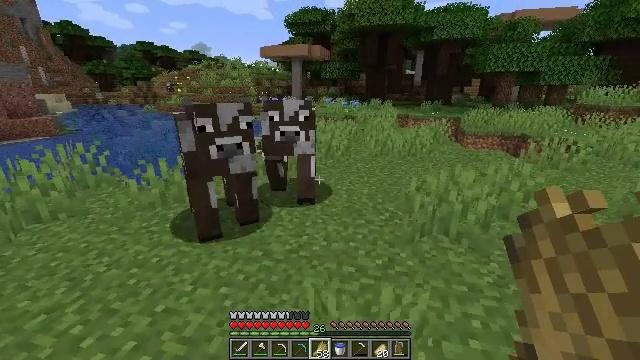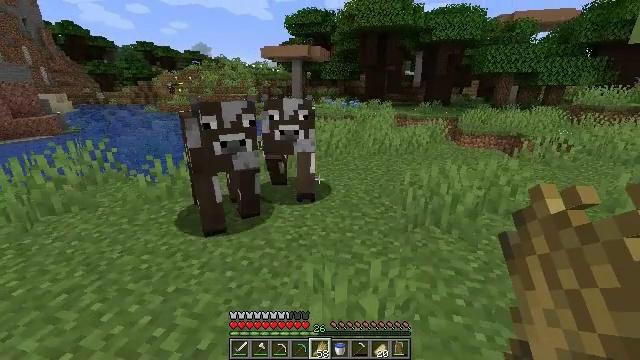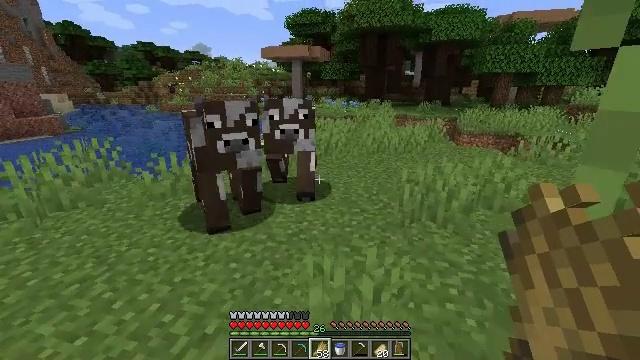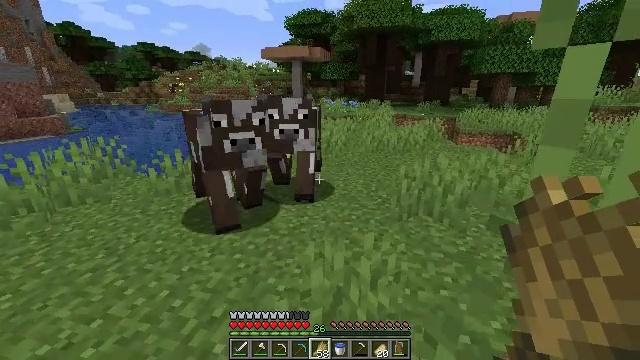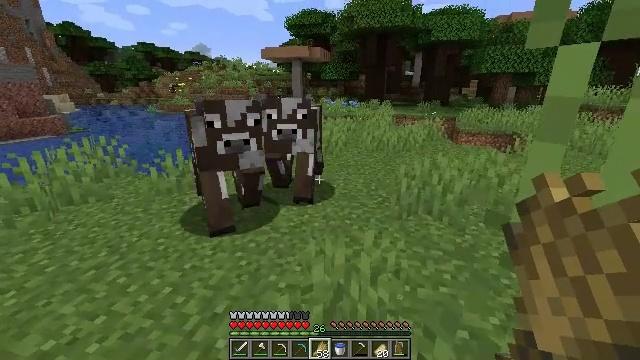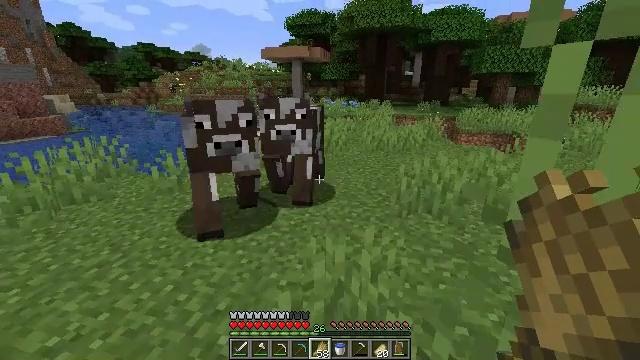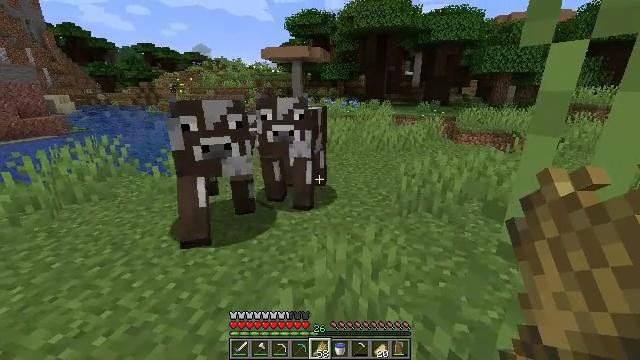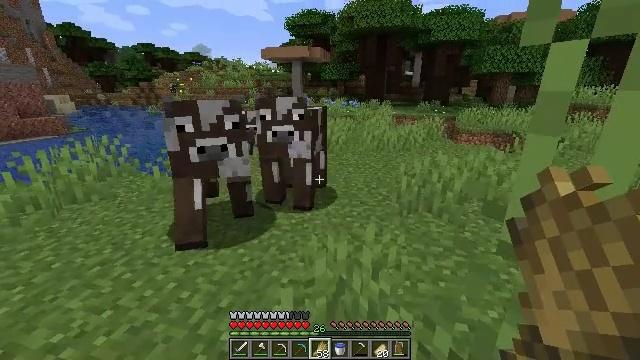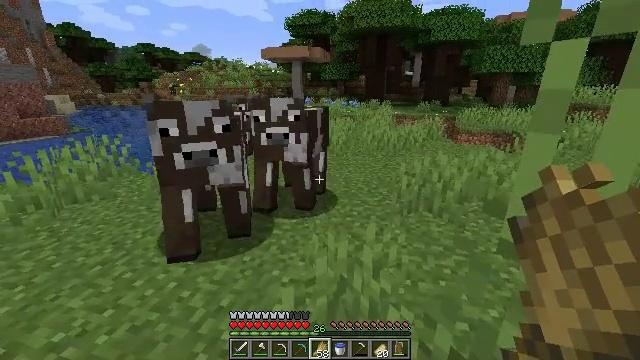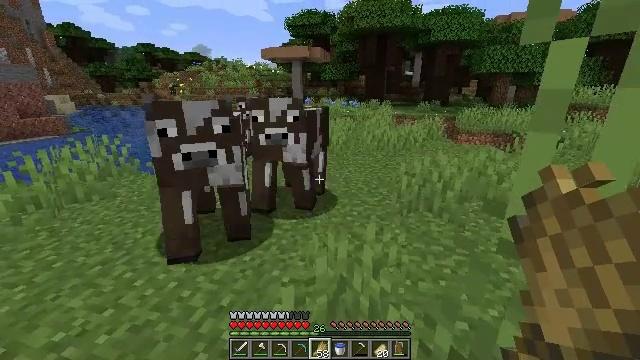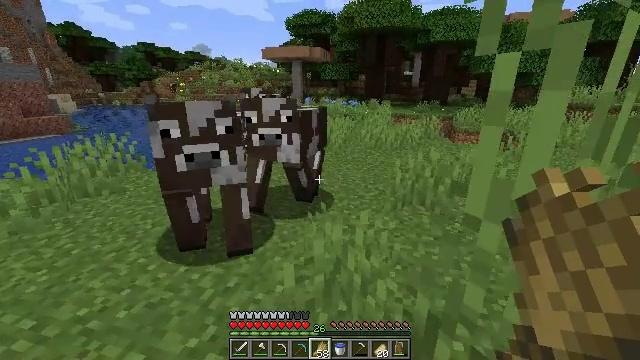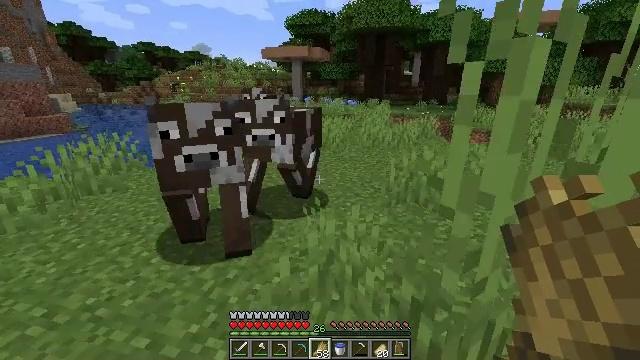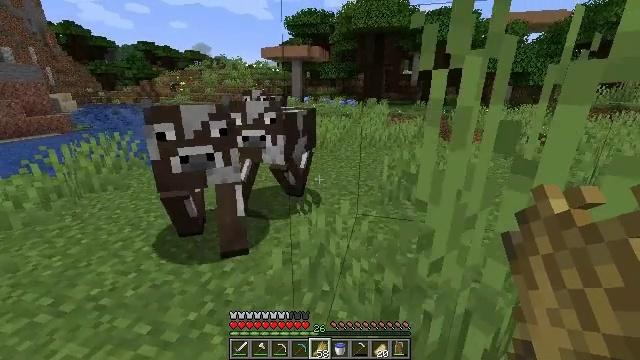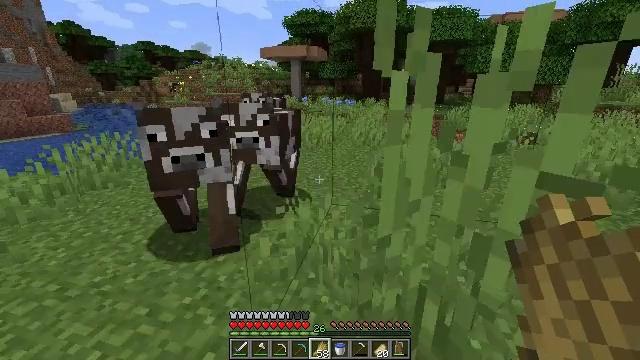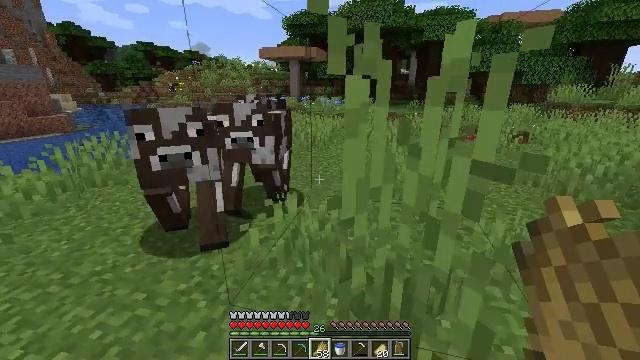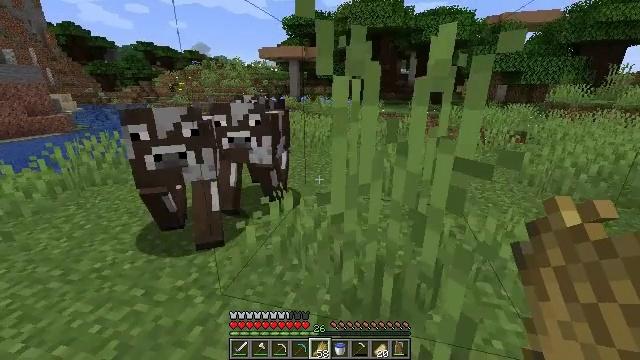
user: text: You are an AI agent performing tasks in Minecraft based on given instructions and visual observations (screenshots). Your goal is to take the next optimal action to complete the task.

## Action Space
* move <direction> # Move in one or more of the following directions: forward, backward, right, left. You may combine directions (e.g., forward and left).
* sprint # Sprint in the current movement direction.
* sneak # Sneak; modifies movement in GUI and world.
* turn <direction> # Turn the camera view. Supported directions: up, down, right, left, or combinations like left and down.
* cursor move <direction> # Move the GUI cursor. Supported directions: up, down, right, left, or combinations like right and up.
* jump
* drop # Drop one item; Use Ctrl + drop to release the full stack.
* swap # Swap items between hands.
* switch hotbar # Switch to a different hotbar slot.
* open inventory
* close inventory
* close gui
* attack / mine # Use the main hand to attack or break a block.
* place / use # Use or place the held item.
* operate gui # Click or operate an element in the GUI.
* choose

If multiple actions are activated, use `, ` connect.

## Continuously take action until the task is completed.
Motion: motion action
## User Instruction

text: Mine the birch fence to collect it.
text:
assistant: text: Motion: move back
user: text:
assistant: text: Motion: no_op
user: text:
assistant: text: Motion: no_op
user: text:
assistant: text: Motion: no_op
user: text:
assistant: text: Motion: no_op
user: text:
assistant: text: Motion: no_op
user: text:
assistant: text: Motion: no_op
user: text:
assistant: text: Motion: no_op
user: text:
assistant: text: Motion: move back
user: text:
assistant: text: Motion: move back
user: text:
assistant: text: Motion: move back and move right
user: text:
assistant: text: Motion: move back and move right
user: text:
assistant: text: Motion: move back and move right
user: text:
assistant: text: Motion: move back and move right
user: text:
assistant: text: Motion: no_op
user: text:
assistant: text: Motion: no_op
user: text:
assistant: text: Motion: no_op
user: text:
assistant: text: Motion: move back and move right
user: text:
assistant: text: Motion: move back and move right
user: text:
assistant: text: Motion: move back and move right
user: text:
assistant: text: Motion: move back and move right
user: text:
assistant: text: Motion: move back and move right
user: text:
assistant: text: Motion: move back
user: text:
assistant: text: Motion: turn left and up
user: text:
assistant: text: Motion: turn right and down
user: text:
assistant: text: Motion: turn right
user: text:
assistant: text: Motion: turn right and up
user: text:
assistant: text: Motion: turn right
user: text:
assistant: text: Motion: move forward, turn right and up
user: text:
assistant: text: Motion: move forward and move right, turn right